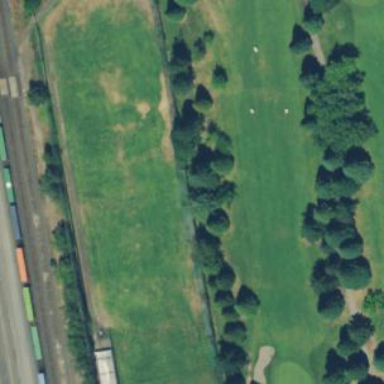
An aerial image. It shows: Golf fairway surrounded by grass.